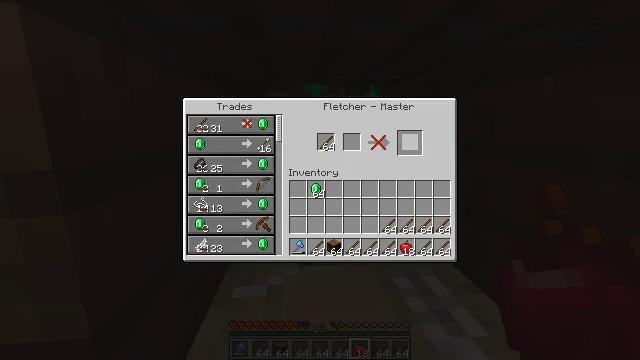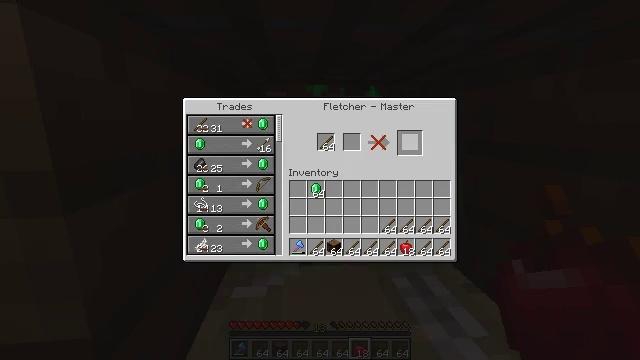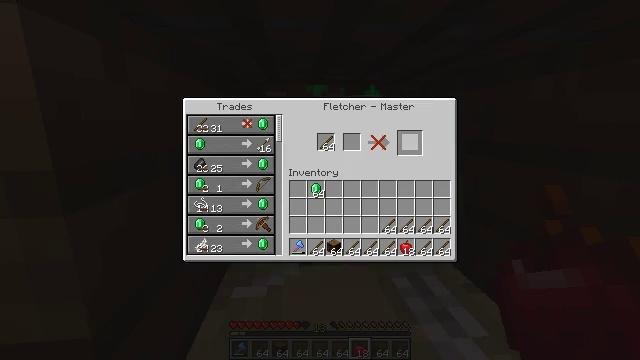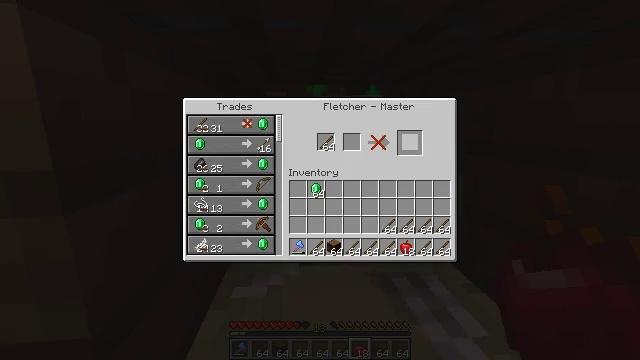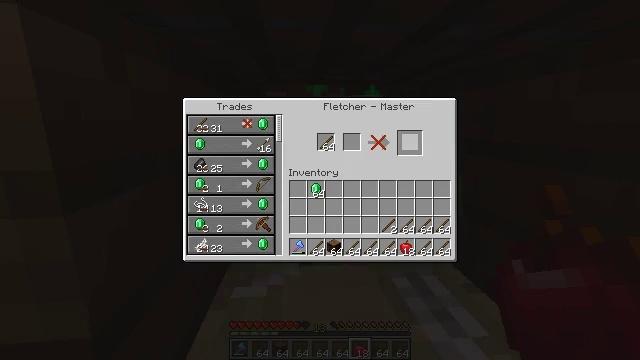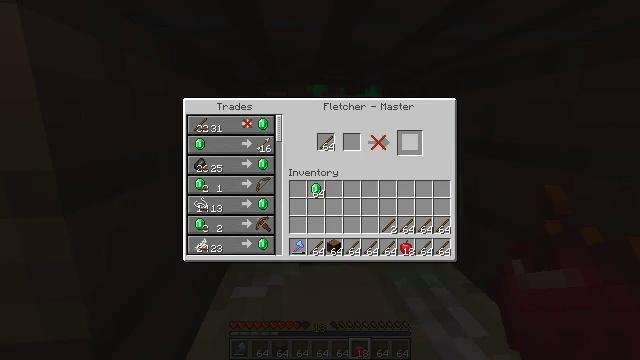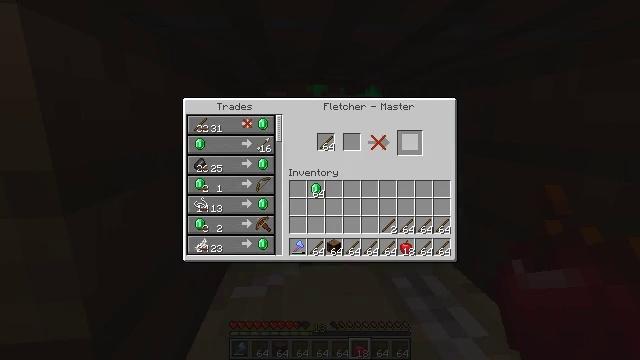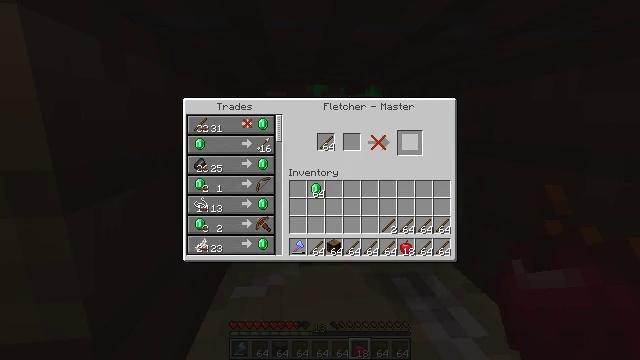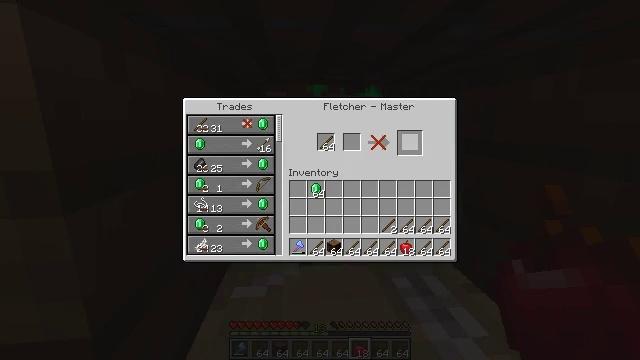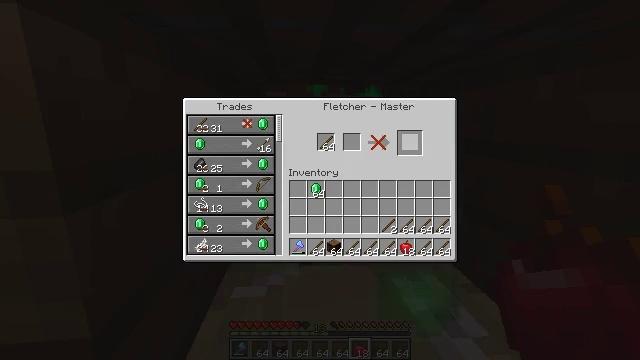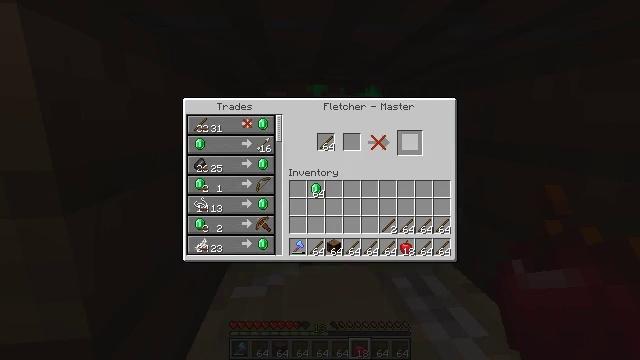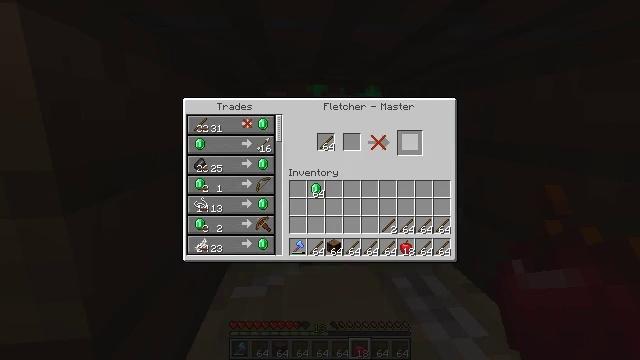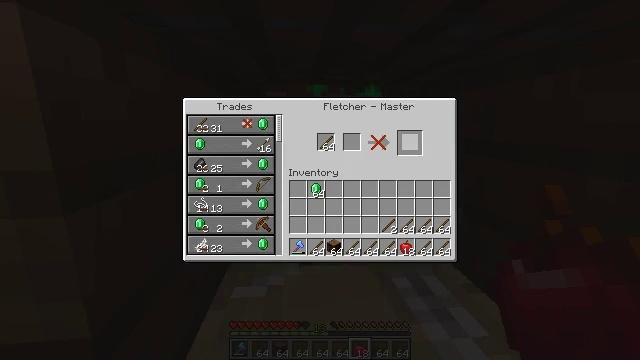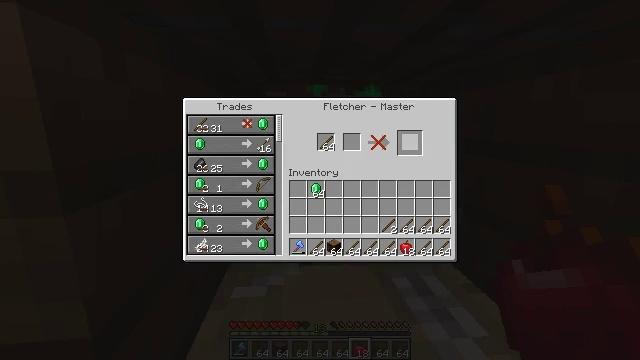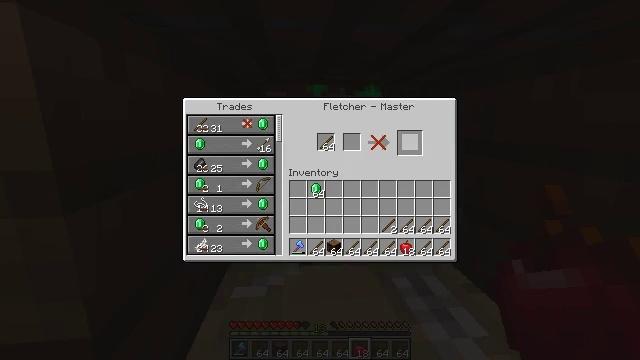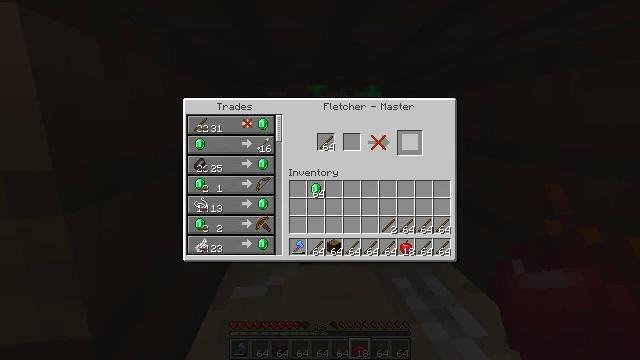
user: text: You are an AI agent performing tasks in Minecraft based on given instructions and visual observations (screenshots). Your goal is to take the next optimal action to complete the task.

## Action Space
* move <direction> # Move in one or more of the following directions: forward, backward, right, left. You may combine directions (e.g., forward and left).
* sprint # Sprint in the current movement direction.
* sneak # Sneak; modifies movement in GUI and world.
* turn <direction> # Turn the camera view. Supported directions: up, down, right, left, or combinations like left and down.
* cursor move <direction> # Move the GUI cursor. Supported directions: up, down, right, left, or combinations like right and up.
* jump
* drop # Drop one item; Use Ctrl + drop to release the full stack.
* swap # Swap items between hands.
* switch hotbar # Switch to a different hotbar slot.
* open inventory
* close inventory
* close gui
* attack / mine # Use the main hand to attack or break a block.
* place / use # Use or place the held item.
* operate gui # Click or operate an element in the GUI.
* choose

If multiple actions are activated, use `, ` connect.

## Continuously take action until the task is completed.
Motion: motion action
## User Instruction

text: Use eight diamonds at the crafting table to make a diamond chestplate.
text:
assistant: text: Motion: sneak, jump, open gui
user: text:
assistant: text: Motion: sneak, operate gui
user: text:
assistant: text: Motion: sneak, operate gui
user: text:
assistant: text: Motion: sneak, operate gui, jump
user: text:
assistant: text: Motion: sneak, jump
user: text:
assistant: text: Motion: sneak, operate gui
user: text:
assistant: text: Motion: sneak, operate gui, jump
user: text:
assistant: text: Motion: sneak, operate gui, jump
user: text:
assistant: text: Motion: sneak
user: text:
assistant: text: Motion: sneak, operate gui, jump
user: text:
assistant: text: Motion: sneak, operate gui, jump
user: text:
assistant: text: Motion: sneak, jump
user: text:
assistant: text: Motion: sneak
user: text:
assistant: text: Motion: sneak, jump
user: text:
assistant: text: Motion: sneak, operate gui, jump
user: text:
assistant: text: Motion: sneak, jump
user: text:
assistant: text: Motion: sneak
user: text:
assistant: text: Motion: sneak
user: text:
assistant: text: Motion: sneak
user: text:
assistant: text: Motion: close gui
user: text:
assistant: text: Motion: open inventory
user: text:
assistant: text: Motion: open inventory
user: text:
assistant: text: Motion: no_op
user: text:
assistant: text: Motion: move back
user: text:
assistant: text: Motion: move back, turn left
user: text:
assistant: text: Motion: move back and move left, turn left
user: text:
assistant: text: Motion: move back and move left, turn left
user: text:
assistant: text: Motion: move back and move left, turn left and up
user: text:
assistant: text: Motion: move left, turn left and up
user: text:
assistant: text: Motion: move forward and move left, turn left